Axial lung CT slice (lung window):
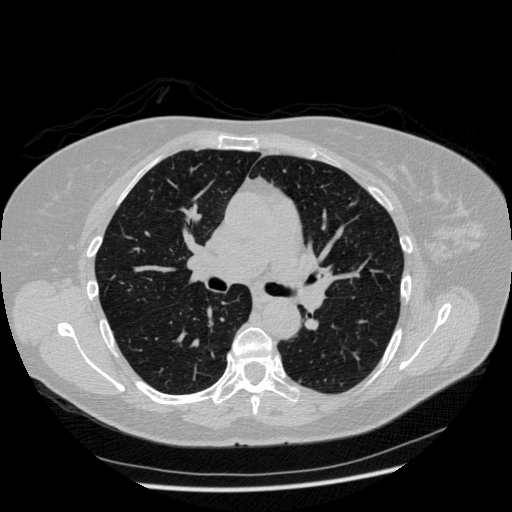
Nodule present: no